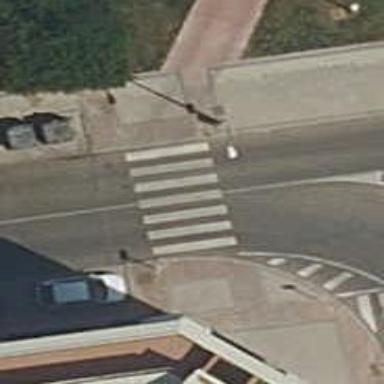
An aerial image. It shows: Uncontrolled crossing on the road.